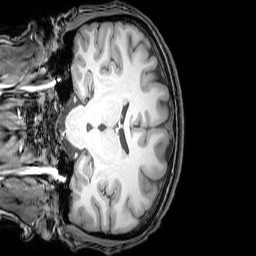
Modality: T1w
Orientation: coronal
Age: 26
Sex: female
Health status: healthy
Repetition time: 0.081 s
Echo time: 0.037 s